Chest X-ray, PA view. Patient: 61 years old, sex F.
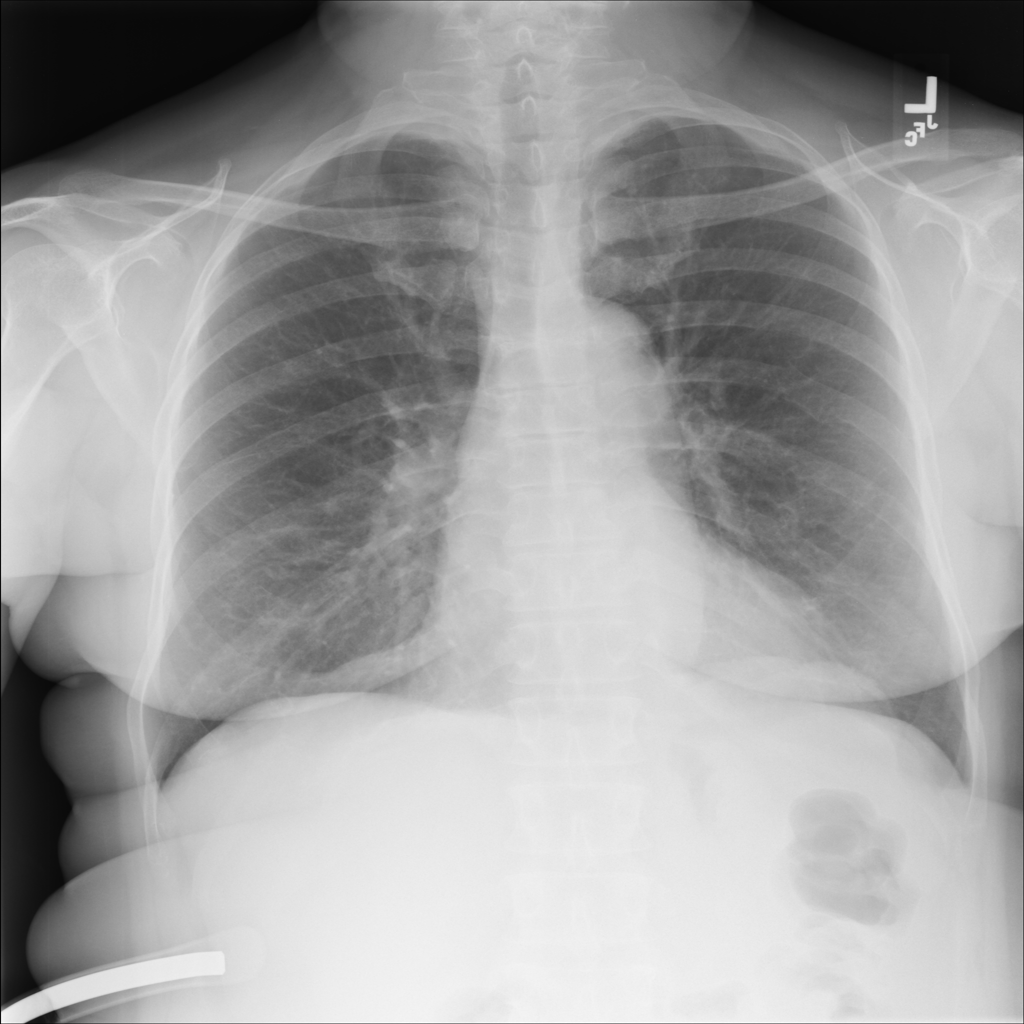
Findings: No Finding